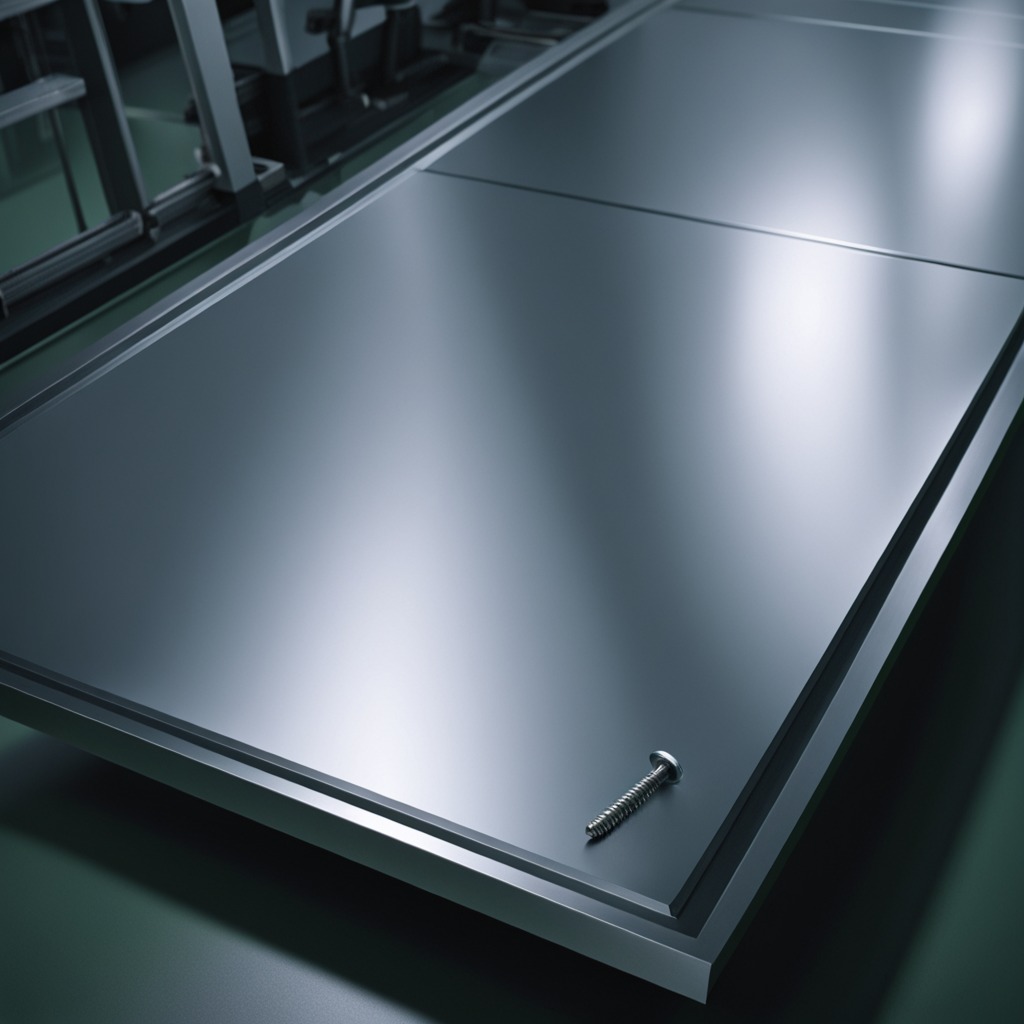
A metal screw lies on the metal table in a machine shop under fluorescent lights.